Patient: sex M, age 66
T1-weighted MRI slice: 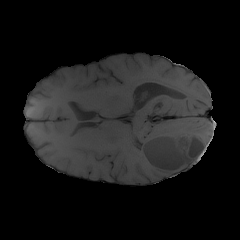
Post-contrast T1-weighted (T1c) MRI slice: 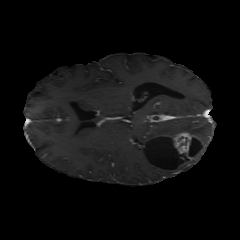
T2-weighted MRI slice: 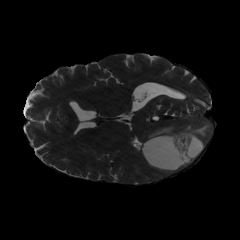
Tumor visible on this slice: yes
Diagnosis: Glioblastoma, IDH-wildtype
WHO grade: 4